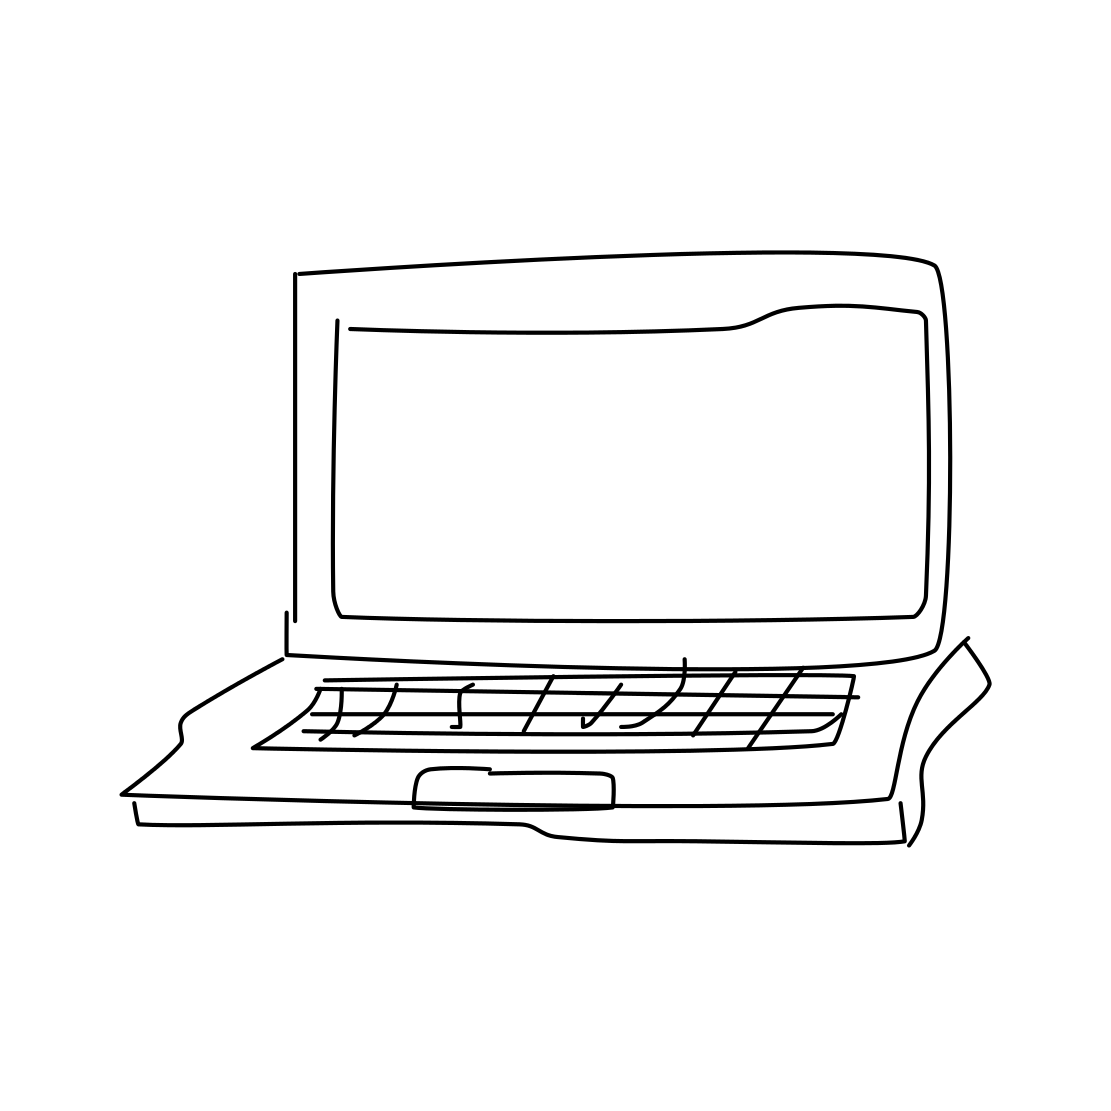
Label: laptop